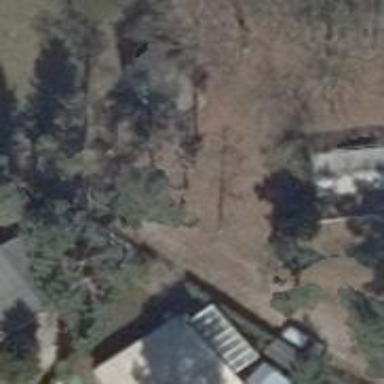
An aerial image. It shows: Grass driveway.